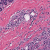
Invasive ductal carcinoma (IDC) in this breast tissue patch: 0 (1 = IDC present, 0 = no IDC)